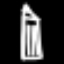
Label: pencil